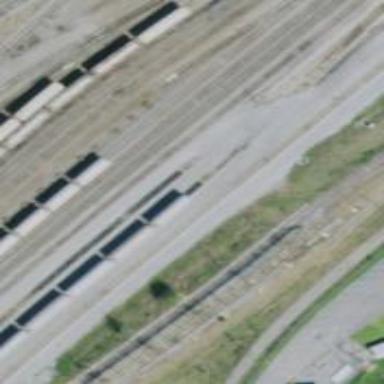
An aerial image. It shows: Railway siding for service.